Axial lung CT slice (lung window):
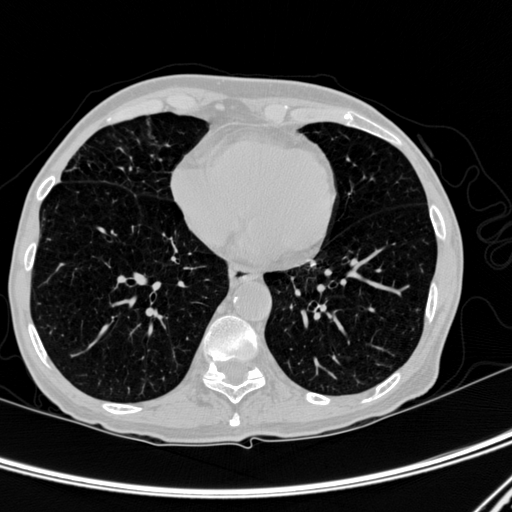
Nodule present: no